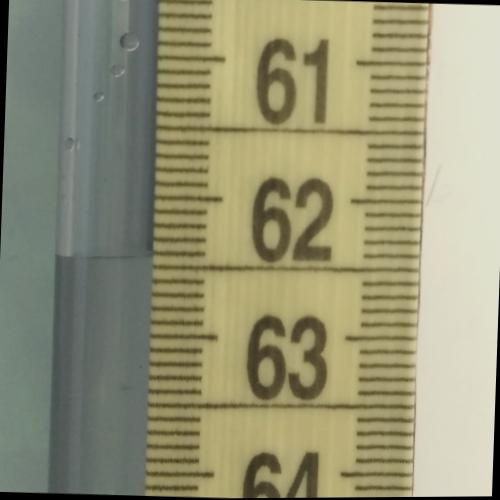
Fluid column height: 62.4 cm